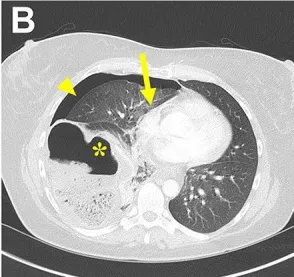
(B) CT scan (axial plane) of the chest showing herniated right-sided ascending colon (star), pleural effusion (arrowhead), and mediastinal shift to the left side (arrow).
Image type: radiology (ct)